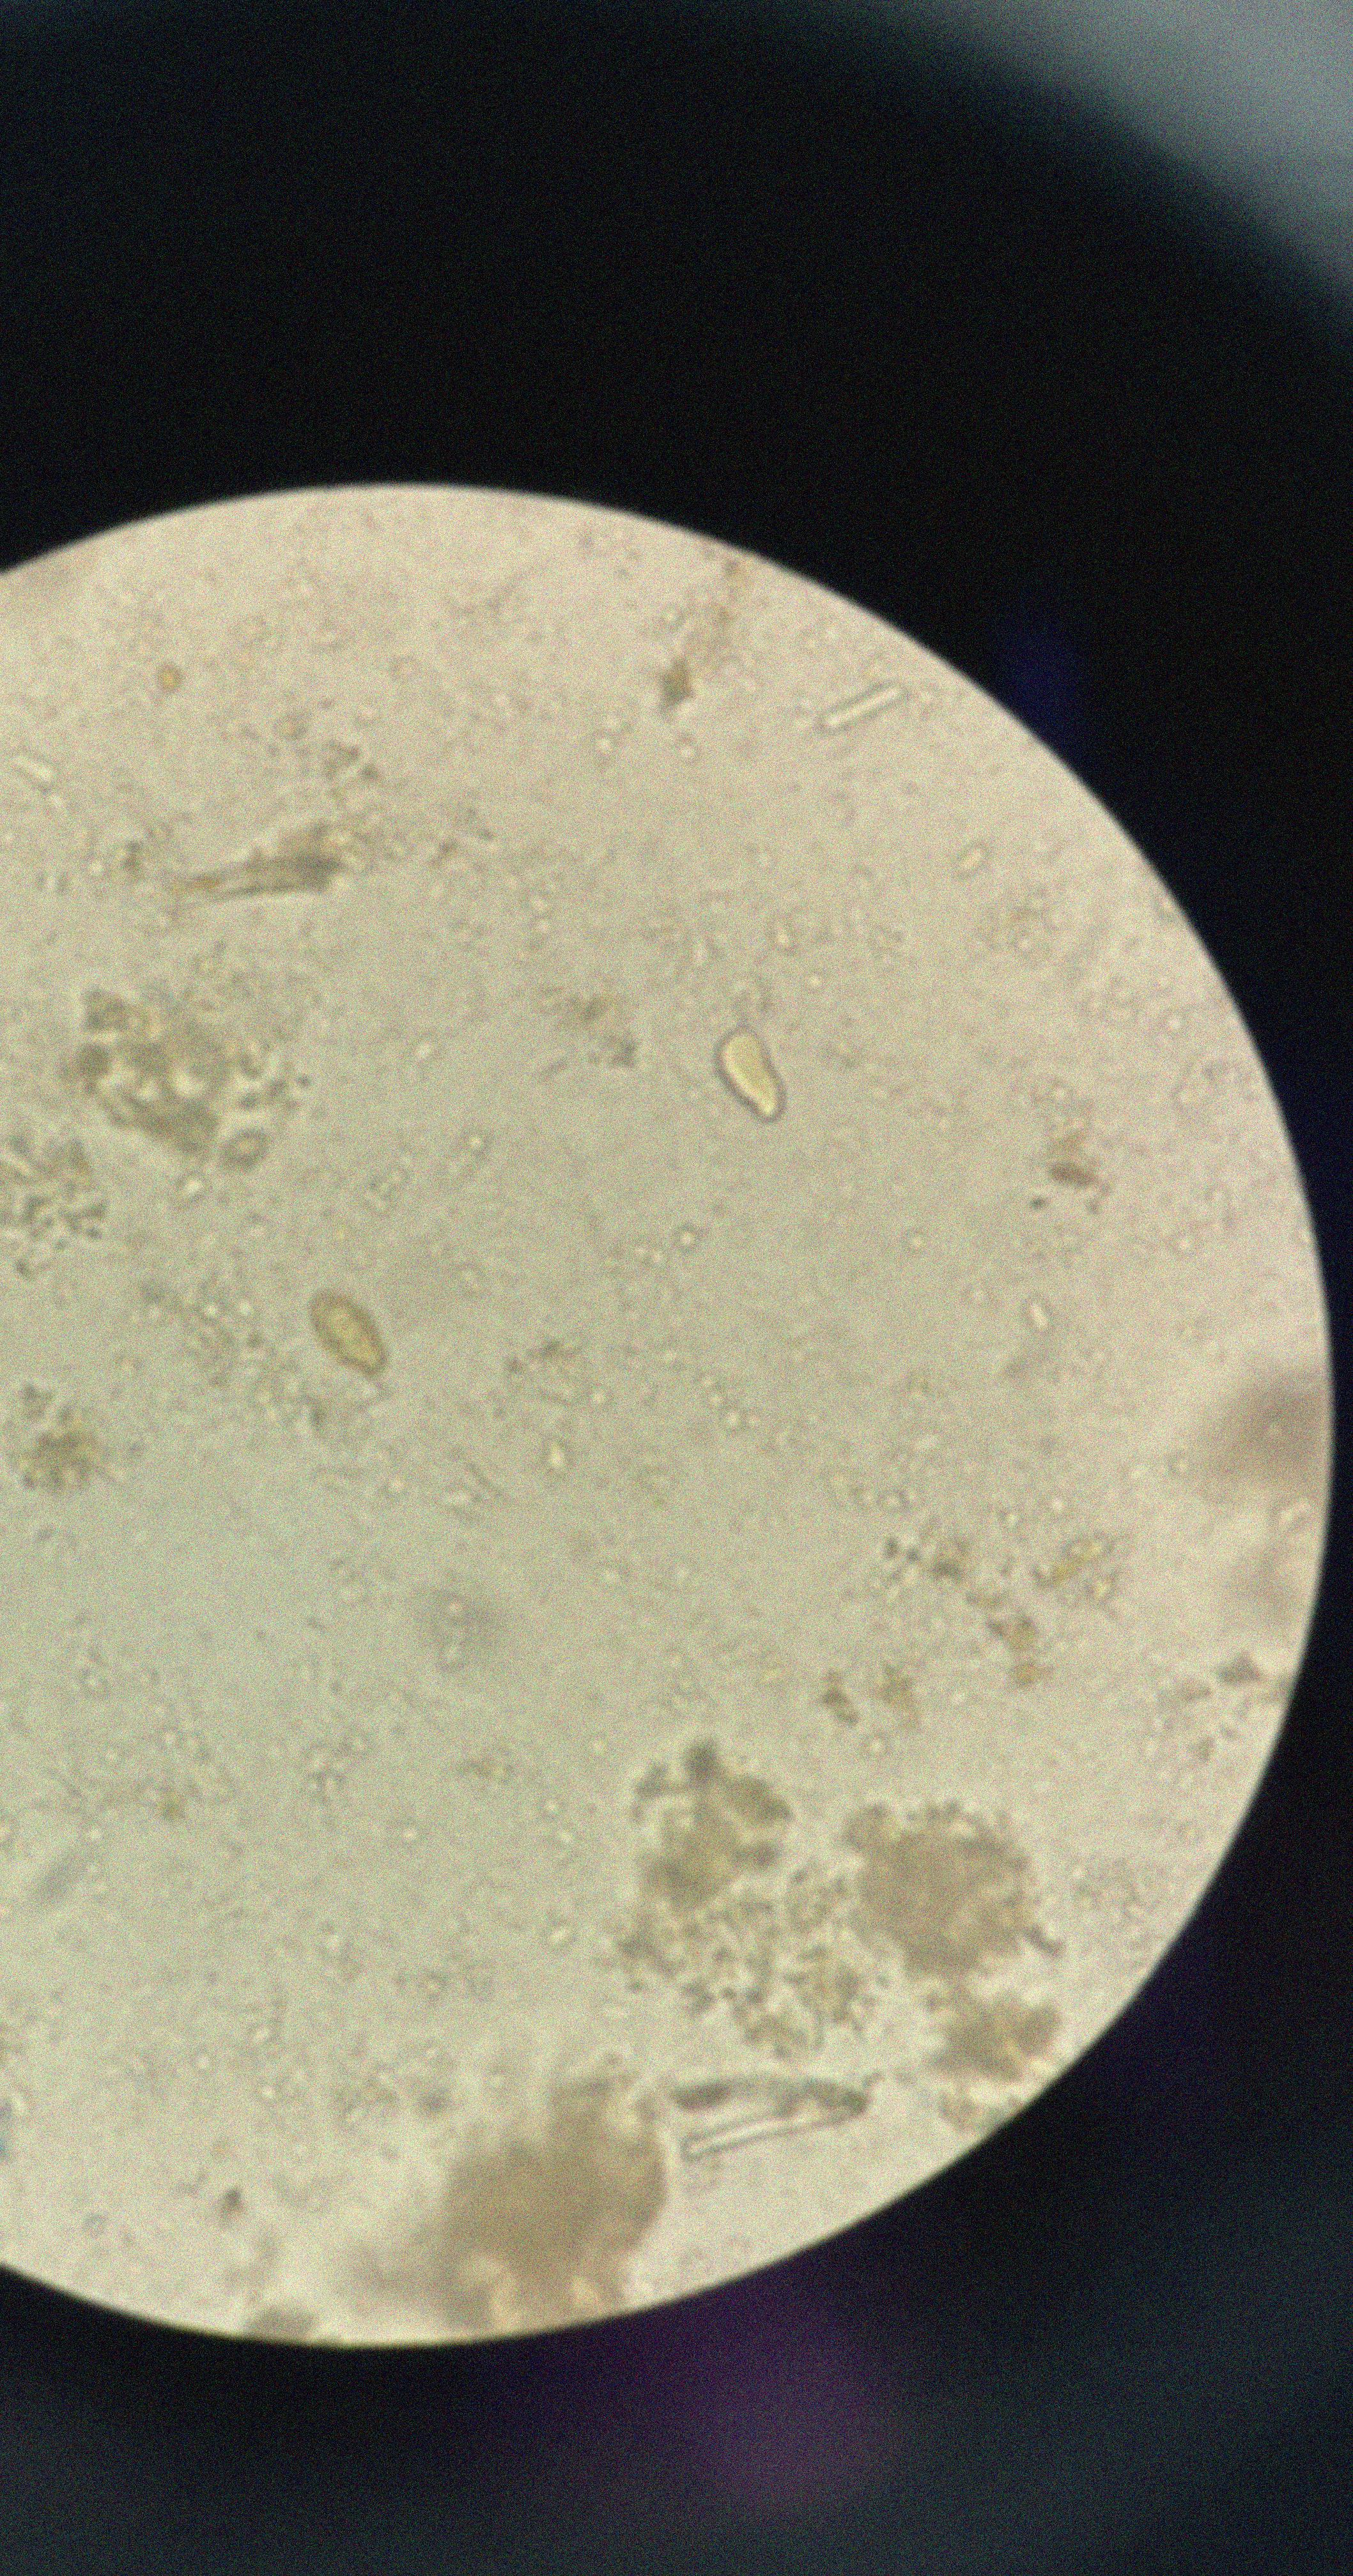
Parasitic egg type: Opisthorchis viverrine